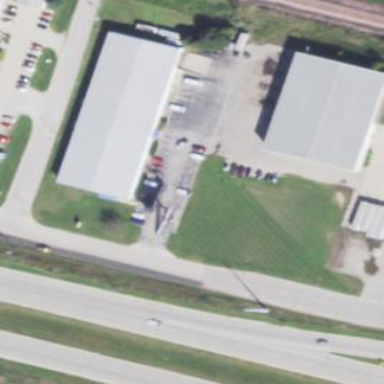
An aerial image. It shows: Warehouse.